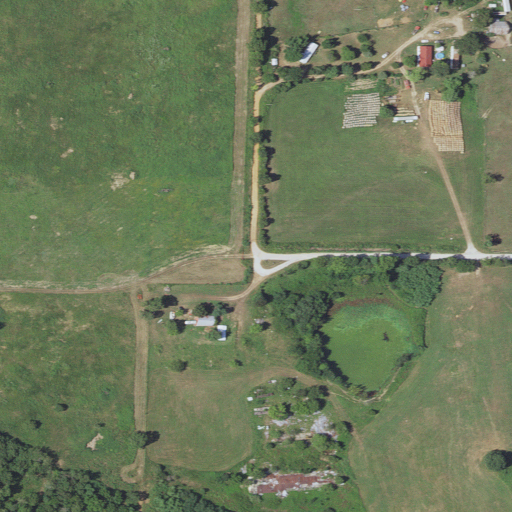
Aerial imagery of mountain in Arkansas named Hale Mountain containing pasture, open development, deciduous forest, medium intensity development, and low intensity development